Interaction volume radius: 10 \u00c5
Interaction volume height: 10 \u00c5
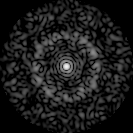
Disorder parameter: 0.7889